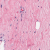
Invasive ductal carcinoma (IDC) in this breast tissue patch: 0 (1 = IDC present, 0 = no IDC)